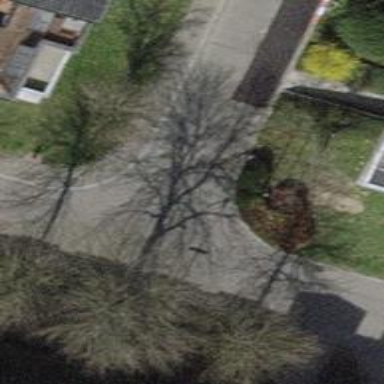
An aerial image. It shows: Asphalt road in living street.